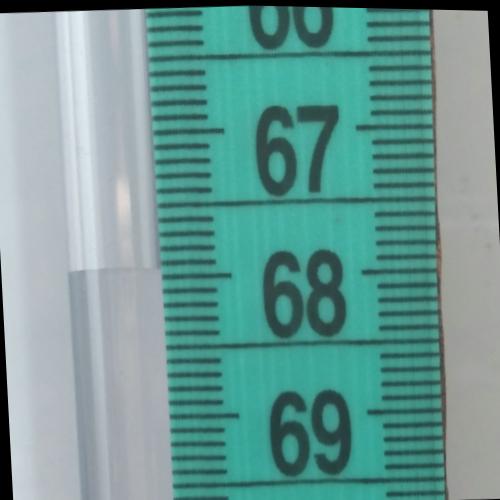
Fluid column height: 67.9 cm